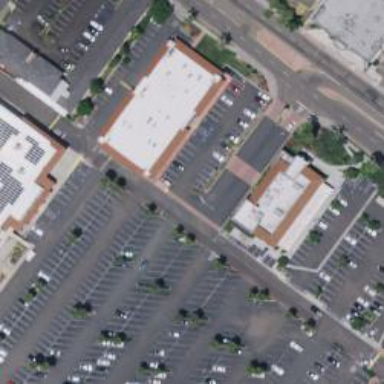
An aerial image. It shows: Commercial building.